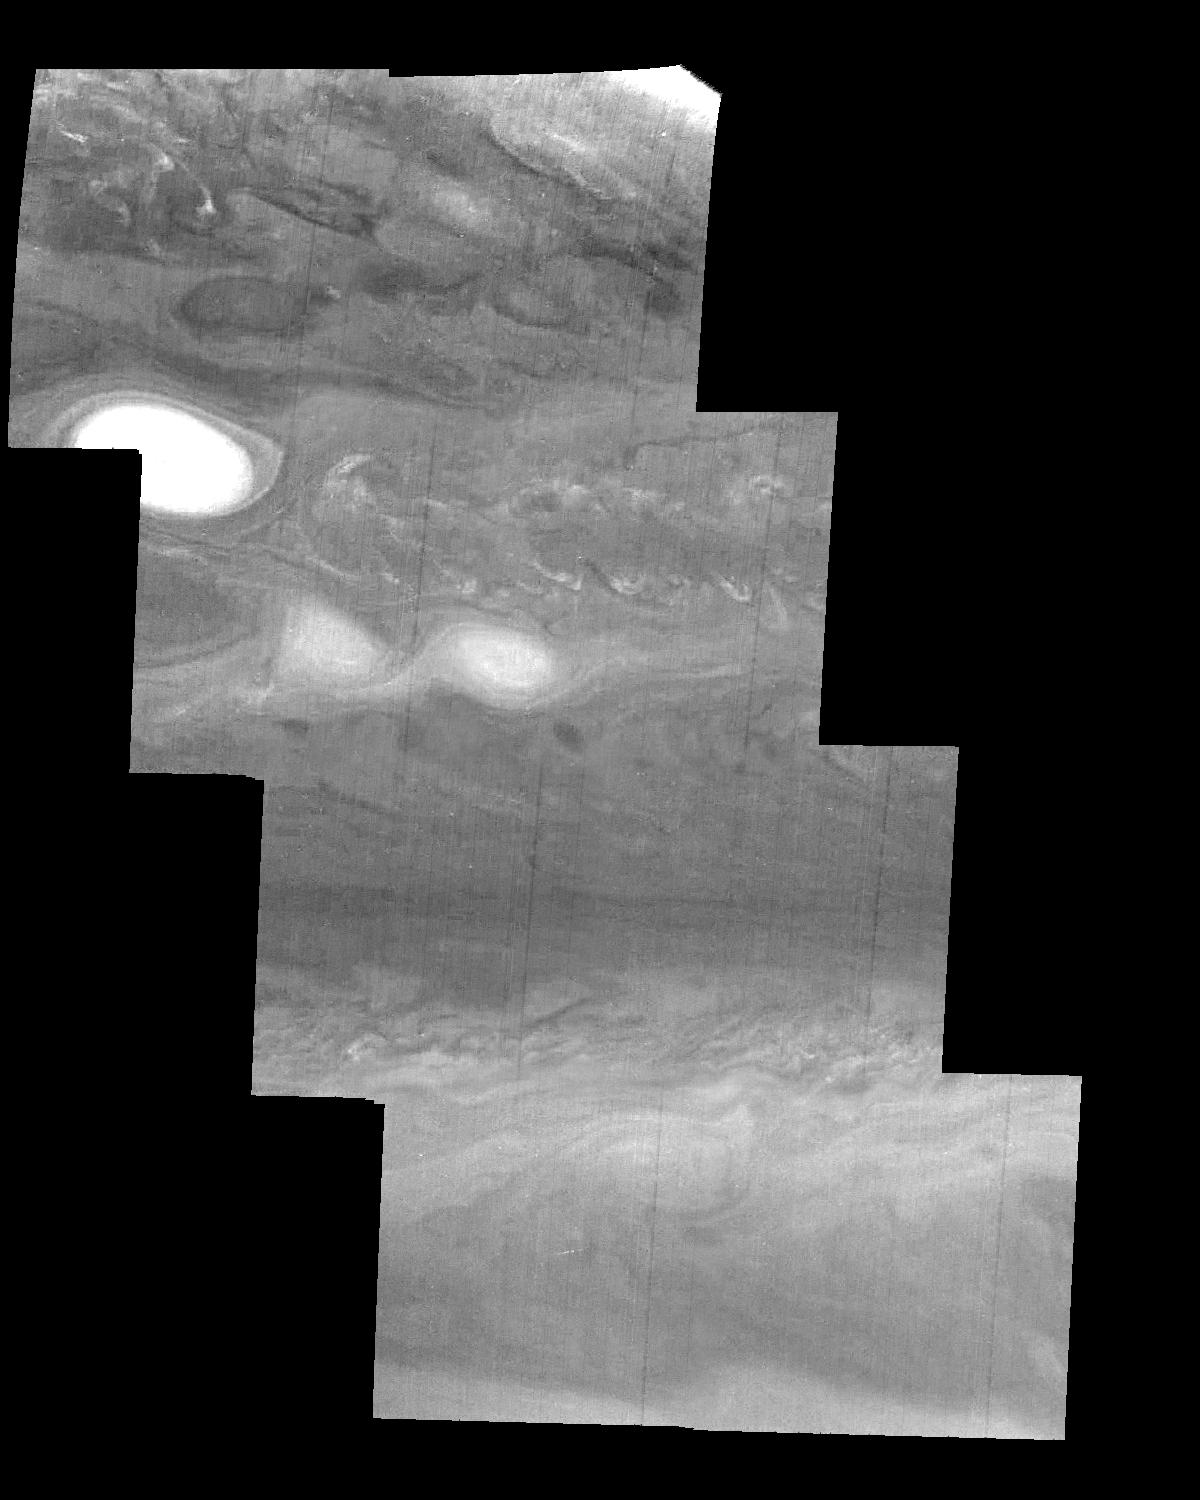
Jupiter Northern Hemisphere in a Methane Band Time Set 2 Jupiter, Galileo